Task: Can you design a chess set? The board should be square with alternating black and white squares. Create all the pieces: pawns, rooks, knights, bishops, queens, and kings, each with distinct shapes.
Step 3410:
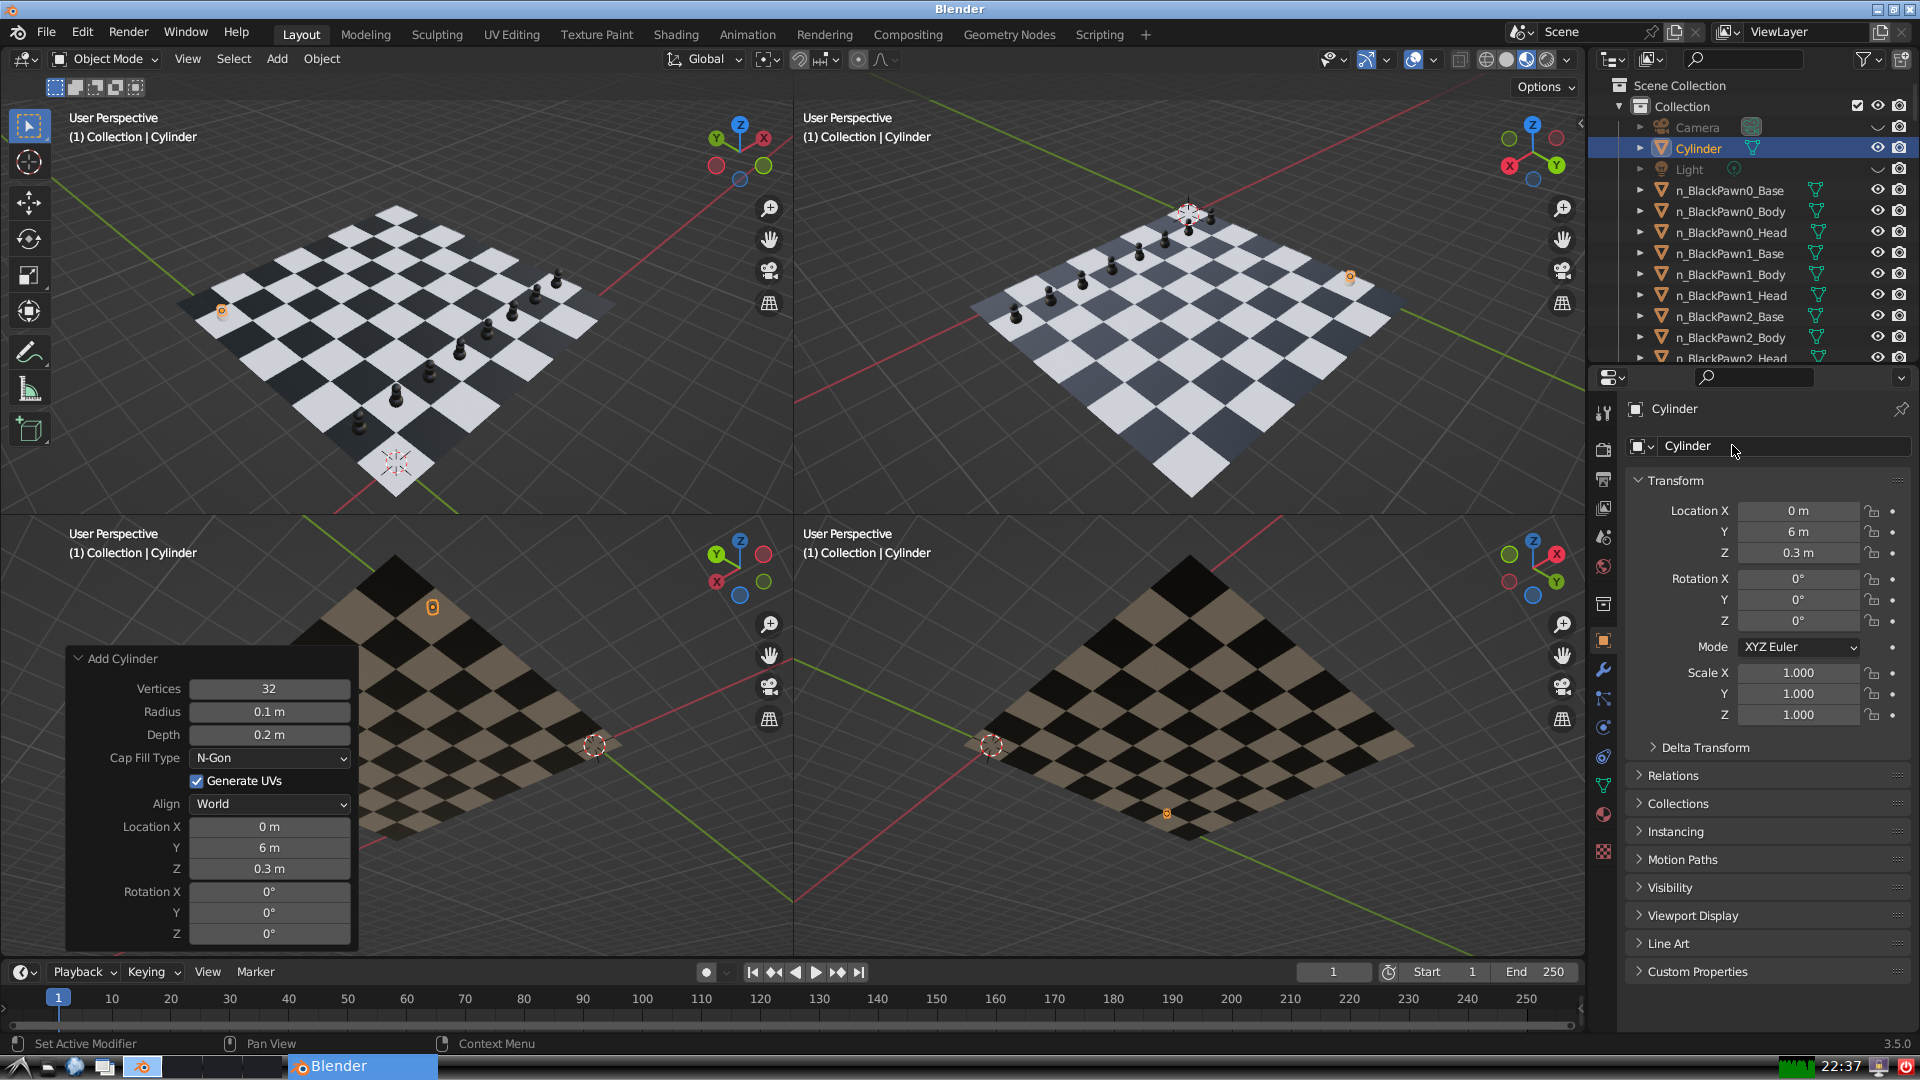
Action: click: no